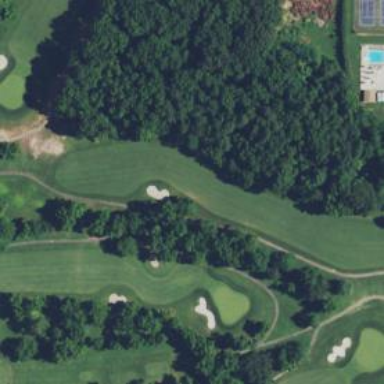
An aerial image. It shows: Scenic golf fairway.